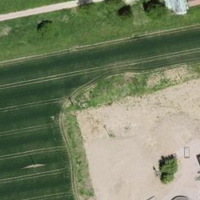
EUNIS habitat code: 40
Species observed at this site:
Falco tinnunculus